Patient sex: F
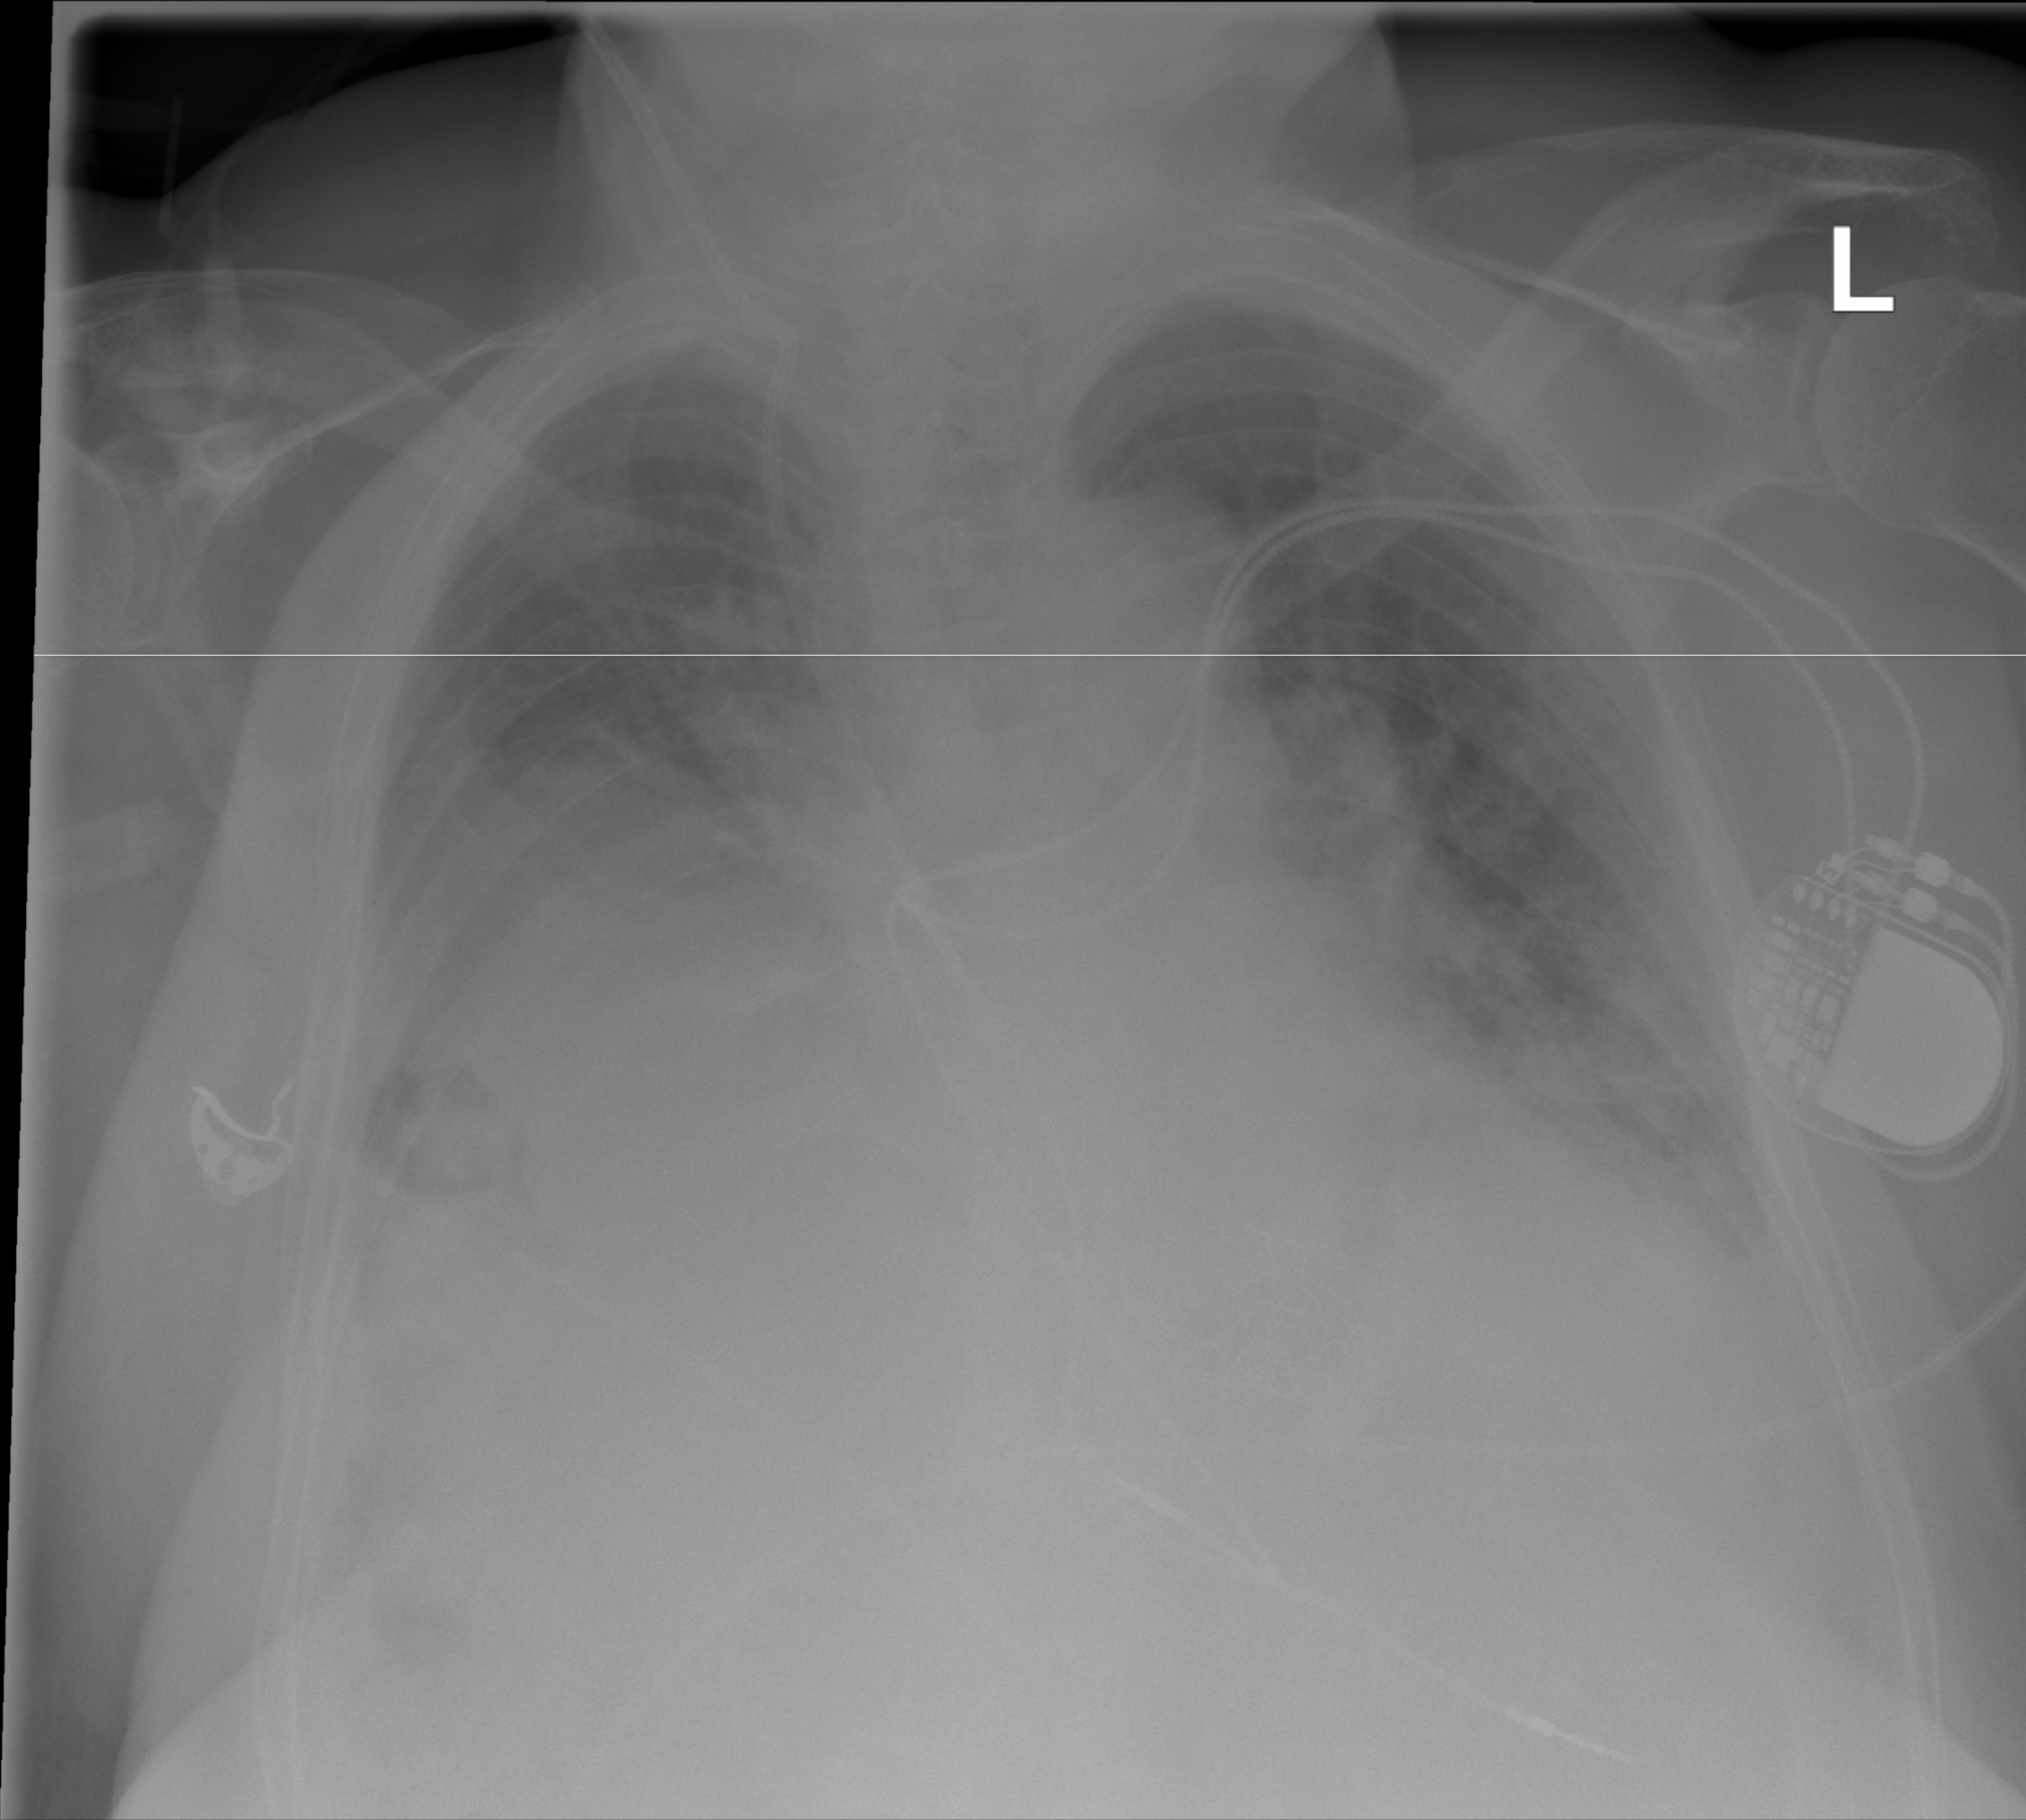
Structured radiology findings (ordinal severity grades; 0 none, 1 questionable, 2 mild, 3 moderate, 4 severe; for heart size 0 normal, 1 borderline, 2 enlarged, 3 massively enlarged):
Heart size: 2
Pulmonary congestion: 0
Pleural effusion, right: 2
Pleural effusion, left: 2
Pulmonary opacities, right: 2
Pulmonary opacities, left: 2
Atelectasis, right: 2
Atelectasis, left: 2